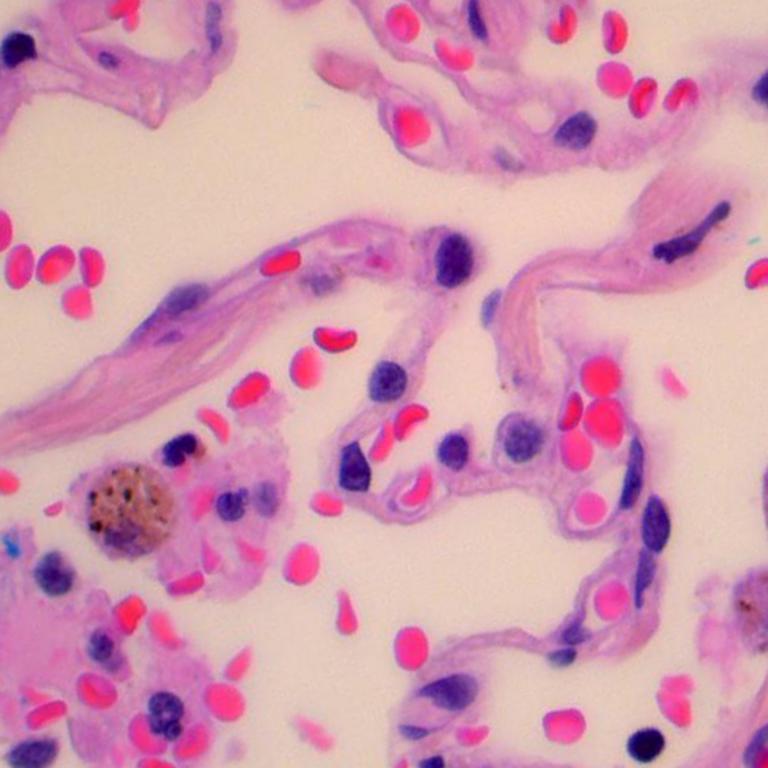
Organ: lung
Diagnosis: benign